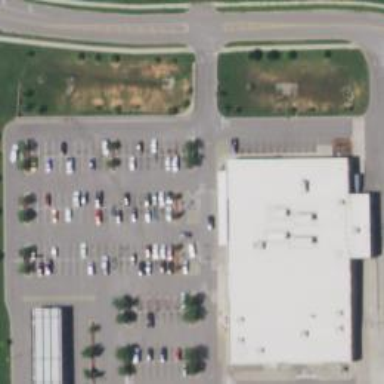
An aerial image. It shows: Parking space.